Question: I am working on stock ticker and search number of site for stock ticker. I found a ticker in <URL>.
But I am getting error while displaying the screen - where it is going wrong?

I feel error in below code, but I am not figuring it how to fix it.
'''
// ...format, and output them. I made the symbols into links to Yahoo's stock pages.
echo "<span class="stockbox"><a href="http://finance.yahoo.com/q?s=".$stock_info[0]."">".$stock_info[0]."</a> ".sprintf("%.2f",$stock_info[1])." <span style="";
// Green prices for up, red for down
if ($stock_info[2]>=0) { echo "color: #009900;">&uarr;"; }
elseif ($stock_info[2]<0) { echo "color: #ff0000;"> }
echo sprintf("%.2f",abs($stock_info[2]))."</span></span>
";
// Done!
fclose($local_file);
}
?>
'''
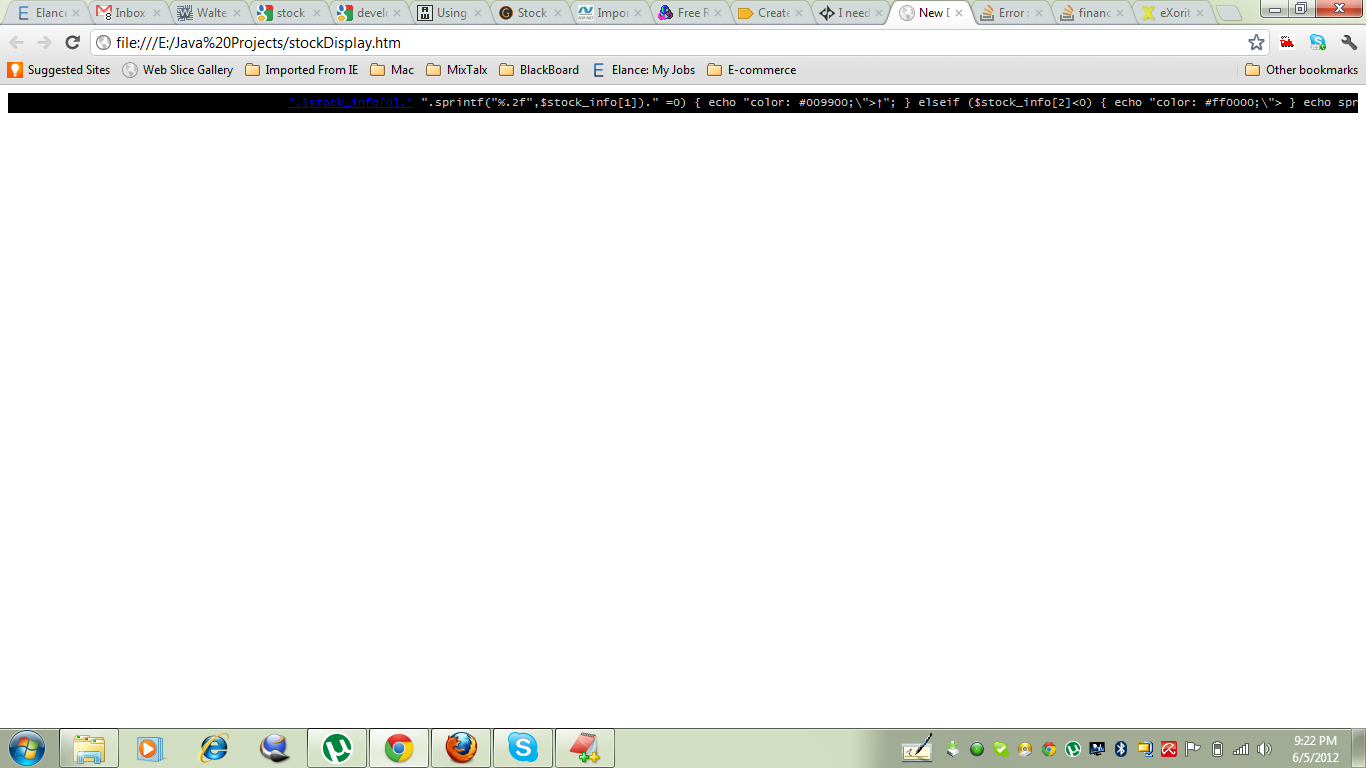
Answer: Your error exists on line 5:
'''
elseif ($stock_info[2]<0) { echo "color: #ff0000;"> }
'''
Should be
'''
elseif ($stock_info[2]<0) { echo "color: #ff0000;">"; }
'''
Or
'''
elseif ($stock_info[2]<0) { echo 'color: #ff0000;">'; }
'''
As a rule, I always do what I can to avoid escaping 'quotes', this forces me to know when a quote is closed or open. For example, I would rather do
'''
echo "My name is '$bernard'";
//and if the " quotes are compulsory
echo 'My name is "'.$bernard.'"';
'''
Than
'''
echo "My name is "bernard"";
'''
It's cleaner, and easier to read.
## Update
I didn't notice the URL, it's a *.htm file. For the code to even run, you need to run it through a server that can process PHP code :)